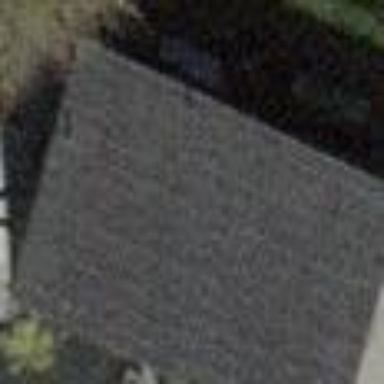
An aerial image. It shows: Garage.